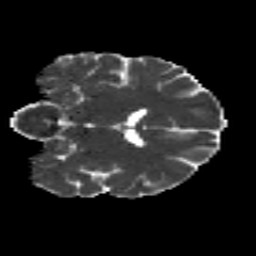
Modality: MD
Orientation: coronal
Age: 20
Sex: male
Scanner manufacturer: siemens
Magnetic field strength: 3 T
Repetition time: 8.8 s
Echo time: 0.085 s